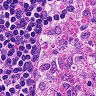
Metastatic tissue present: no